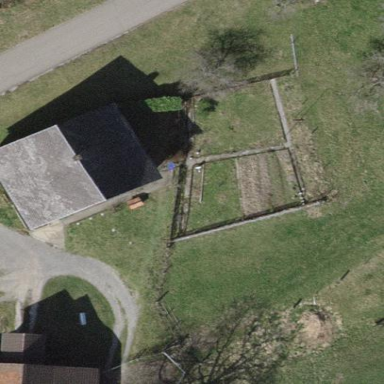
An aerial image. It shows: Farm building.